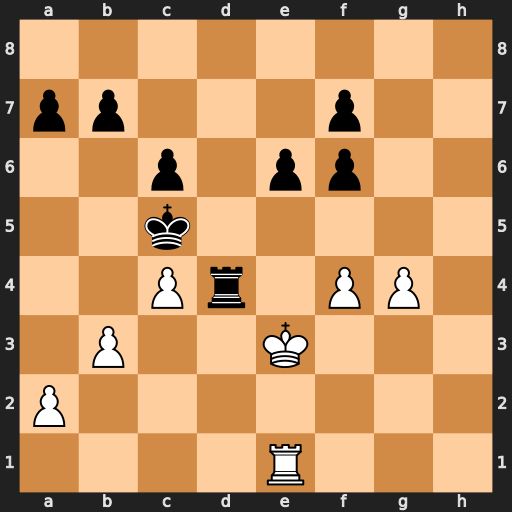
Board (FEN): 8/pp3p2/2p1pp2/2k5/2Pr1PP1/1P2K3/P7/4R3
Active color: w
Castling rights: -
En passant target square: -
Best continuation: b4+ Kxc4 Rc1+ Kd5 Rc5+ Kd6 Kxd4